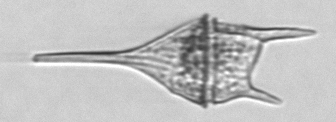
Label: Tripos_lineatus